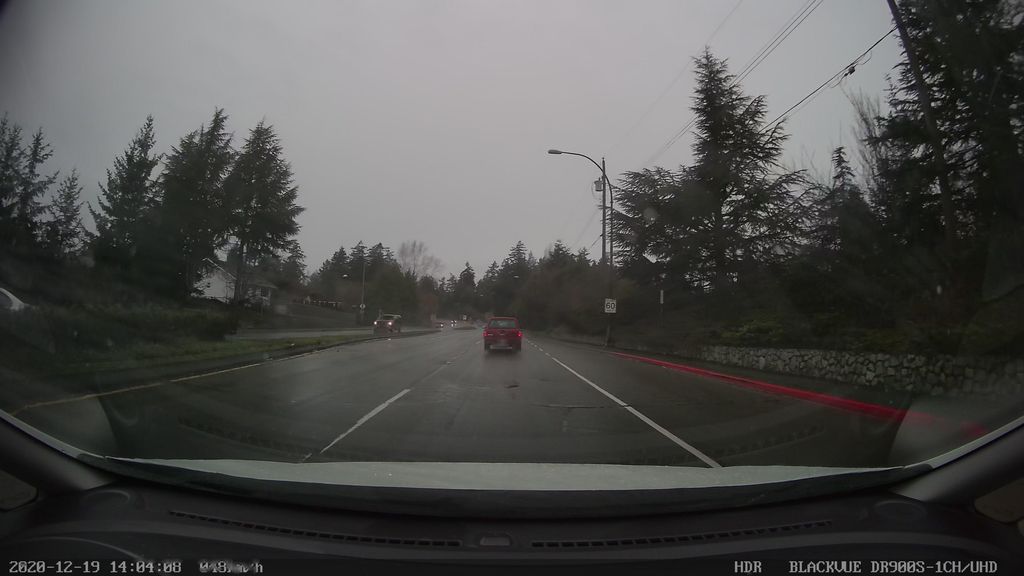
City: victoria